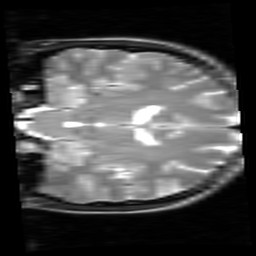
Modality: inplaneT2
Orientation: coronal
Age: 19
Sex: female